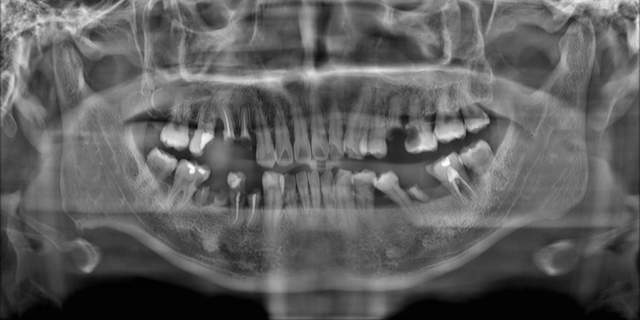
adult